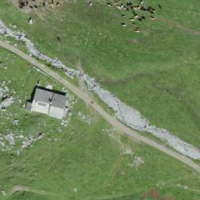
EUNIS habitat code: 23
Species observed at this site:
Anthus spinoletta